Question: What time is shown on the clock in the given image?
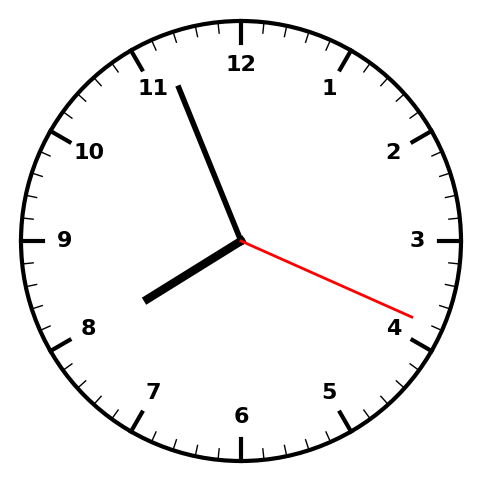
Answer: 07:56:19